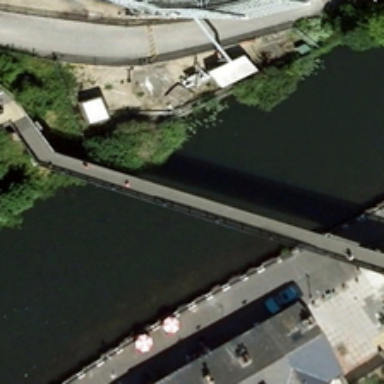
Some green trees are in one side of a river with a bridge .